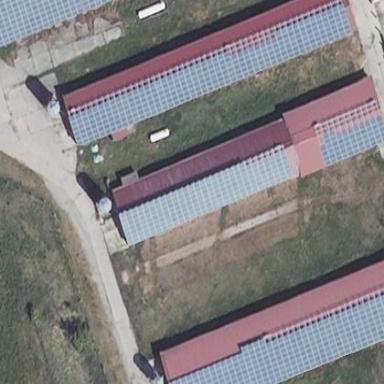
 hosting small solar photovoltaic panel generator."